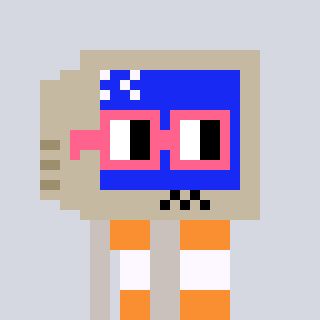
a pixel art character with square pink glasses, a old monitor-shaped head and a foggrey-colored body on a cool background